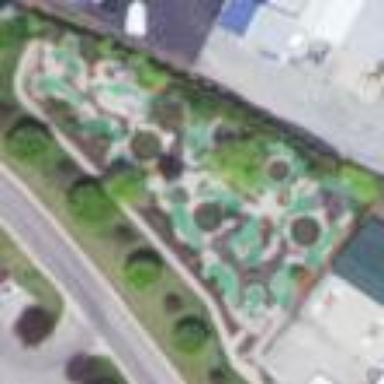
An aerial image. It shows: Miniature golf course.